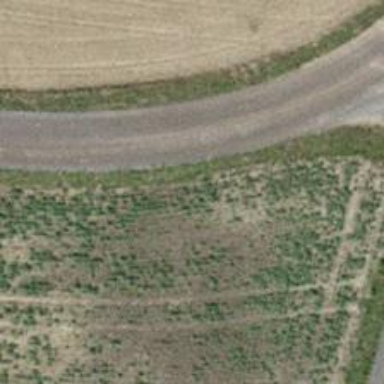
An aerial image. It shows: Track with grade2 pebblestone surface.